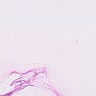
Metastatic tissue present: no